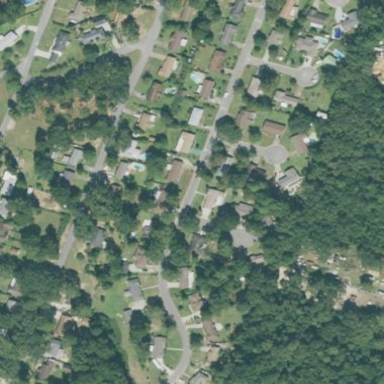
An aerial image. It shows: Residential area consisting of single-family homes.